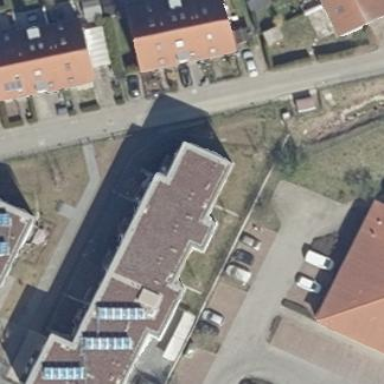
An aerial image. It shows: Building with apartments and flat roof.